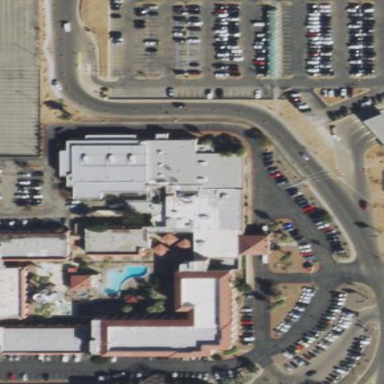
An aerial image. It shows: Hotel building.